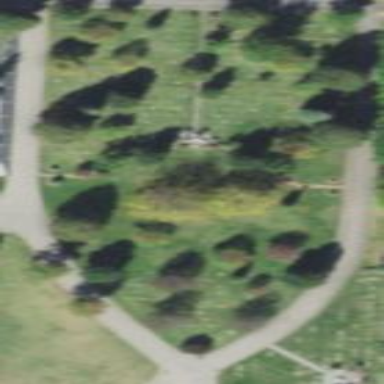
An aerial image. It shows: Historic memorial located in graveyard.